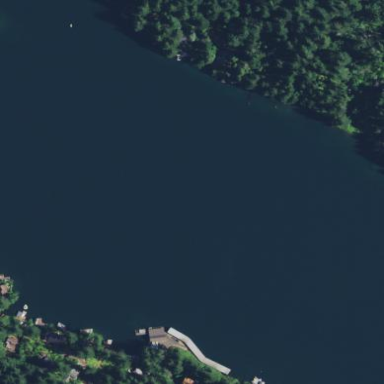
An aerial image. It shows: Serene lake.